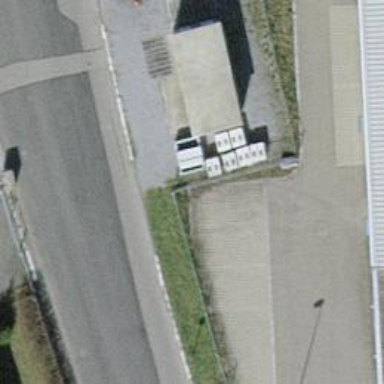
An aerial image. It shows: Bus stop with platform for public transport.